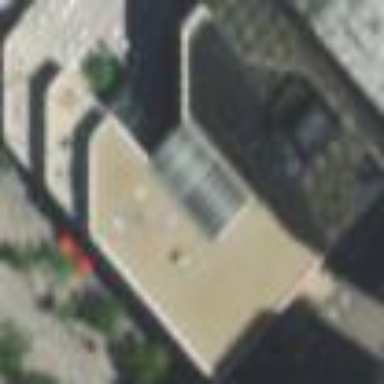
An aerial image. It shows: Commercial building with brown roof.